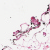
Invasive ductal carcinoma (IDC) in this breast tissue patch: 0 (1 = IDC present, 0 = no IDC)